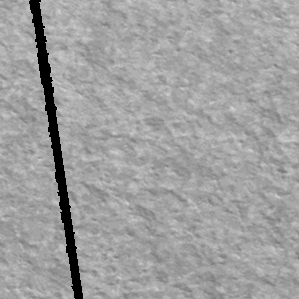
Label: frost